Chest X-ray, PA view. Patient: 57 years old, sex M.
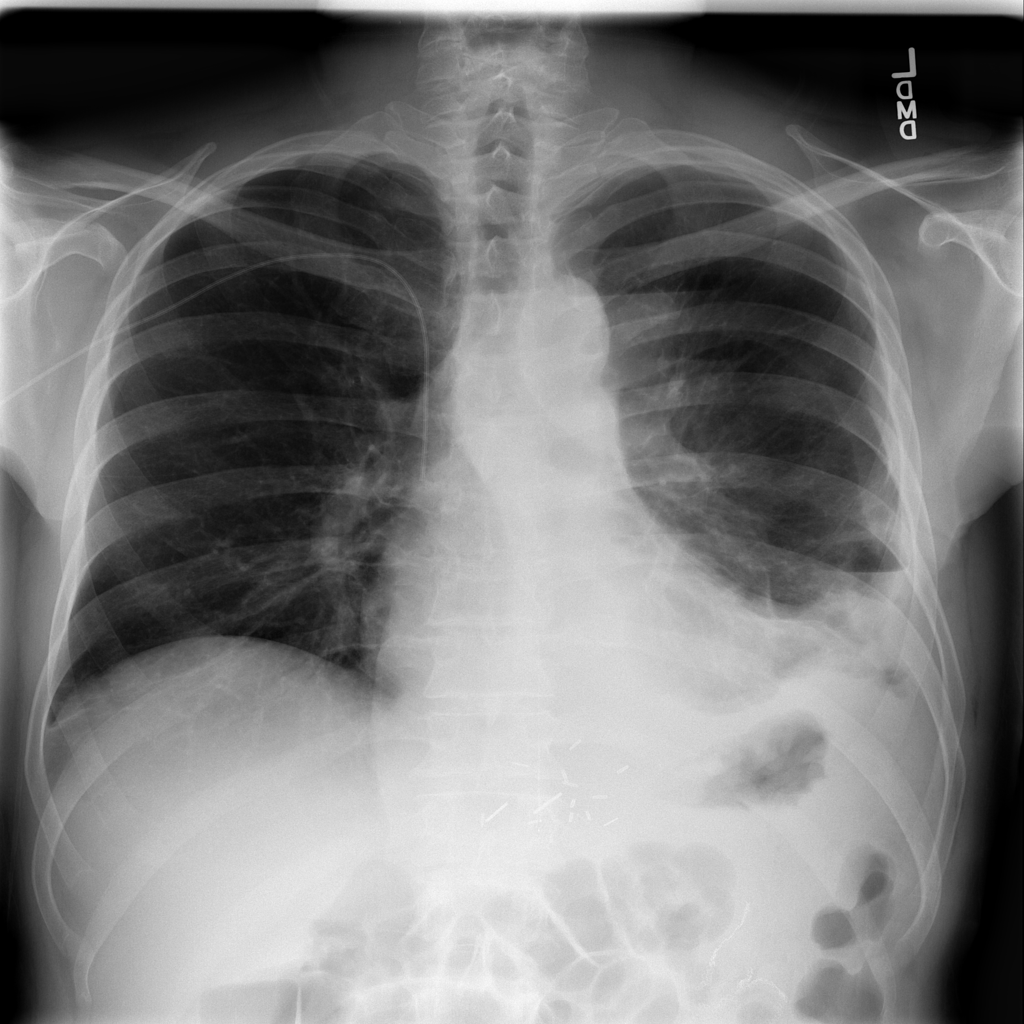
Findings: No Finding